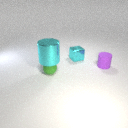
small purple rubber cylinder behind small green rubber sphere